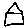
Label: house